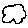
Label: cloud